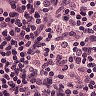
Metastatic tissue present: no